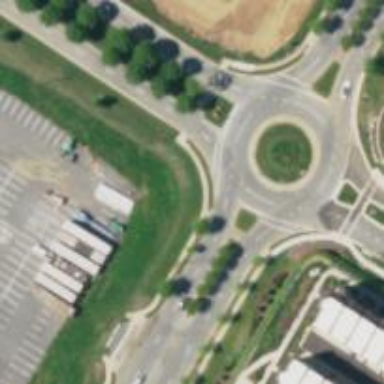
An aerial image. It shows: Secondary road leading to roundabout.